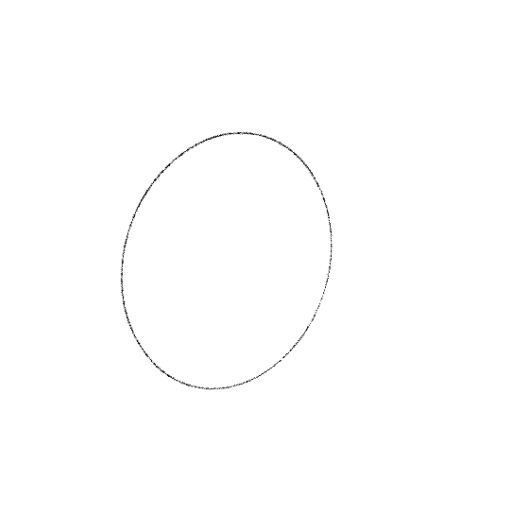
Crossing number: 0